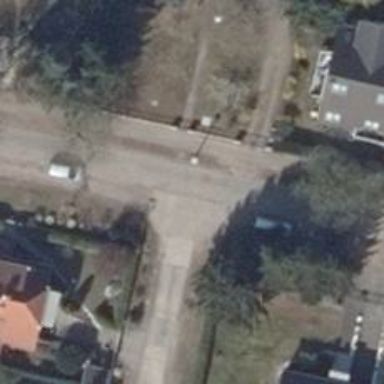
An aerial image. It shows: Concrete residential road with sidewalk on the left.